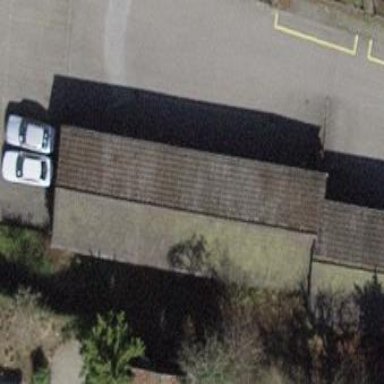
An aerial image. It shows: Garages with tile roofs.